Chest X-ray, PA view. Patient: 32 years old, sex M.
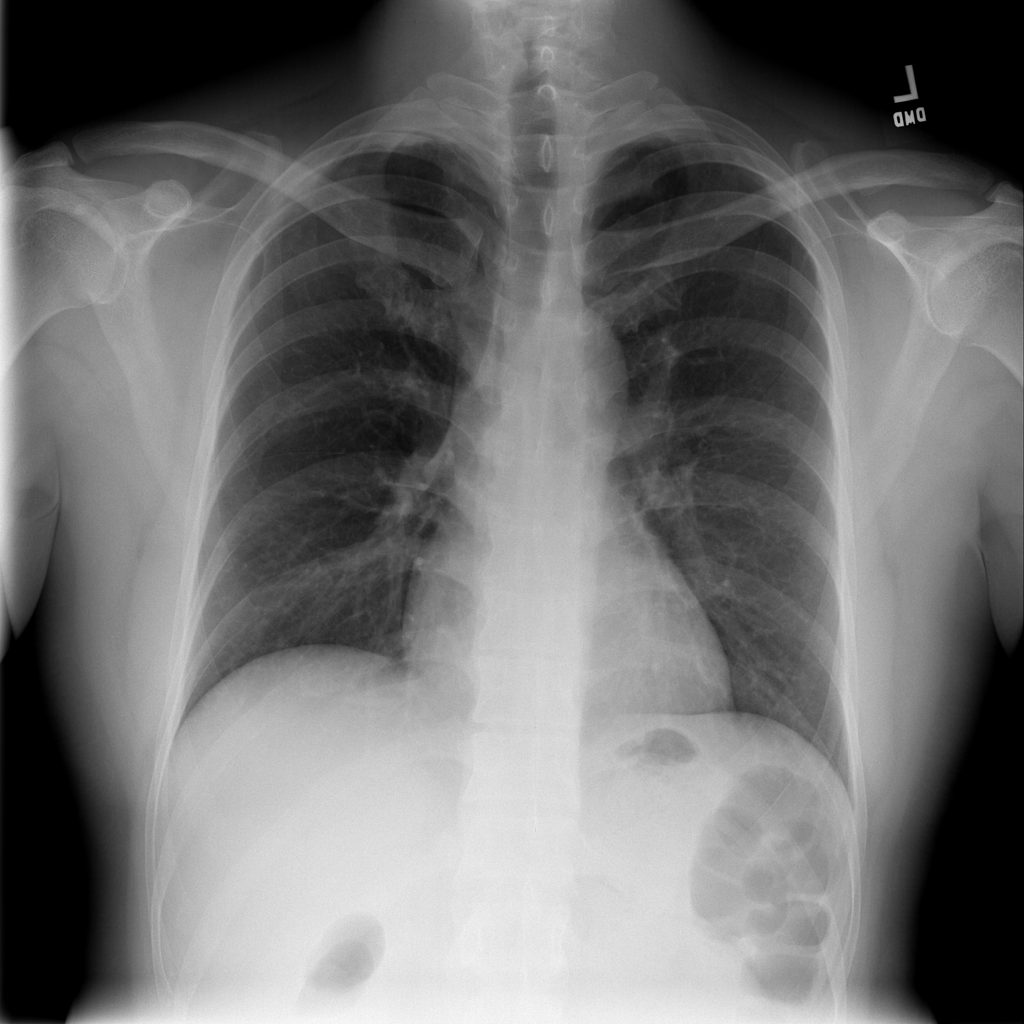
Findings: No Finding